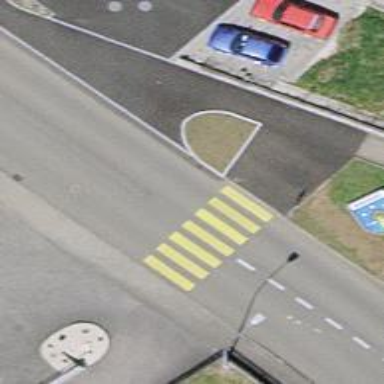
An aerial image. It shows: Zebra crossing on the road.